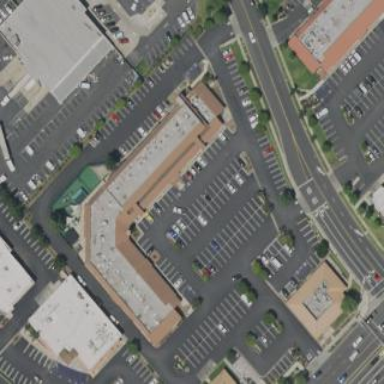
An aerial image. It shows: Retail building.